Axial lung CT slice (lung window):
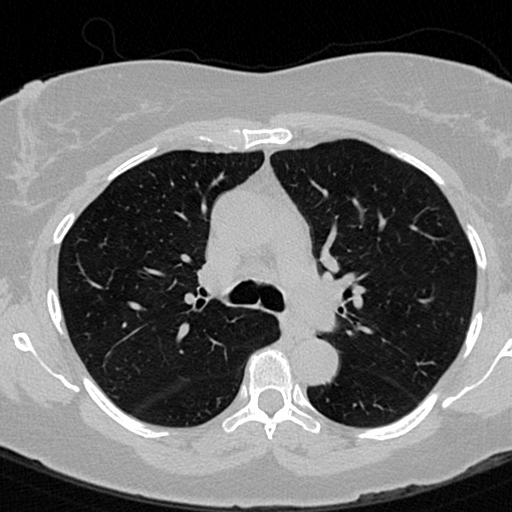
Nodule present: no